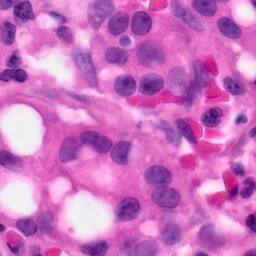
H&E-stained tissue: Pancreatic